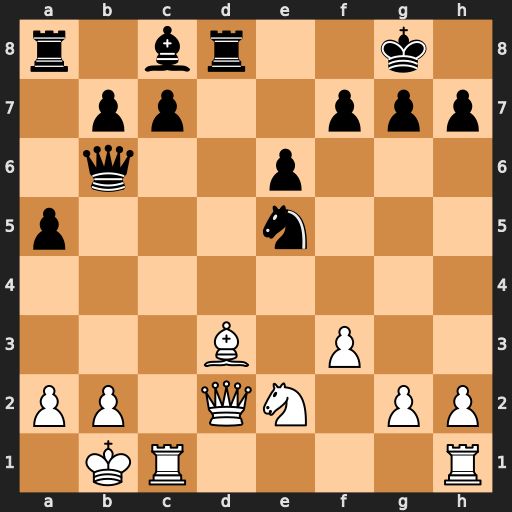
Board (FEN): r1br2k1/1pp2ppp/1q2p3/p3n3/8/3B1P2/PP1QN1PP/1KR4R
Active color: w
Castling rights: -
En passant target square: -
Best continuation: Bxh7+ Kxh7 Qxd8